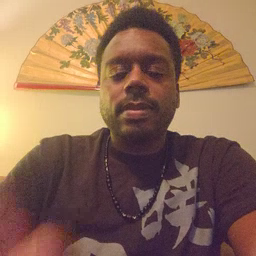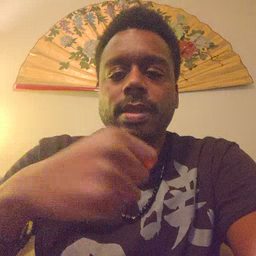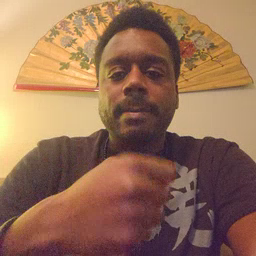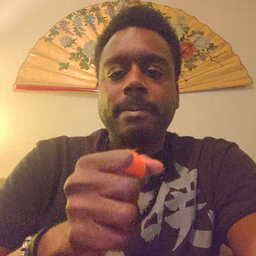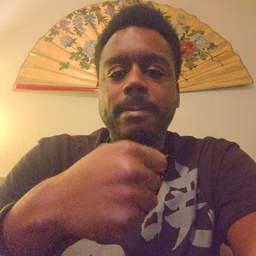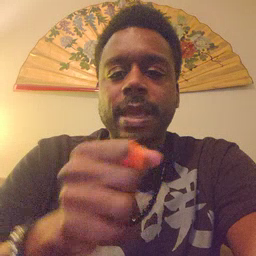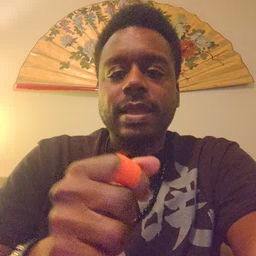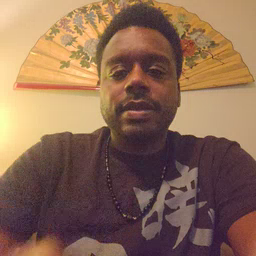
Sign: make